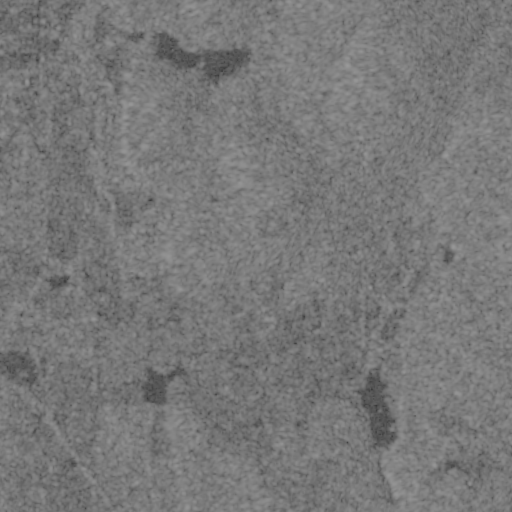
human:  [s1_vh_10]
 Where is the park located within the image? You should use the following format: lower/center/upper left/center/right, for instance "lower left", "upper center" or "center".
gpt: The park is located in the center left of the image.
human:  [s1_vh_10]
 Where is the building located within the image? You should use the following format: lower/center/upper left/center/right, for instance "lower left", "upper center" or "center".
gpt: The building is located in the upper left of the image.
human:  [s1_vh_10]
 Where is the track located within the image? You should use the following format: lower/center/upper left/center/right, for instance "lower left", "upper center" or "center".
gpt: There is no track in the image.

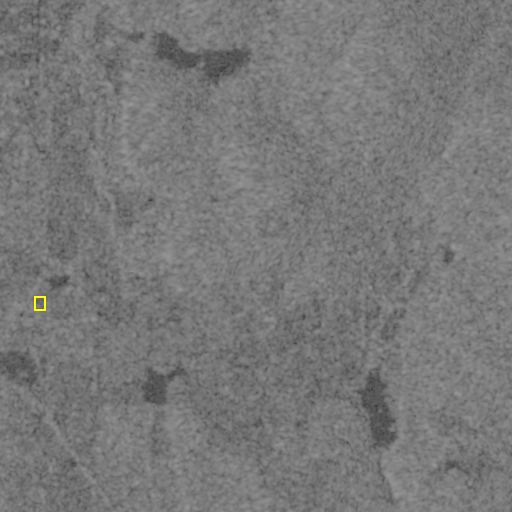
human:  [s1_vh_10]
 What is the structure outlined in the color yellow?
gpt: The structure outlined in yellow is a park.
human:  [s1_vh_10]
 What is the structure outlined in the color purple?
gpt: There is no purple outline.